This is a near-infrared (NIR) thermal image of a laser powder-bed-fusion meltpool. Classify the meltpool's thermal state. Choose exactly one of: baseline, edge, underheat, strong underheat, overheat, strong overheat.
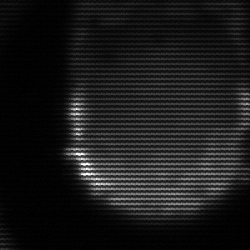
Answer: strong underheat